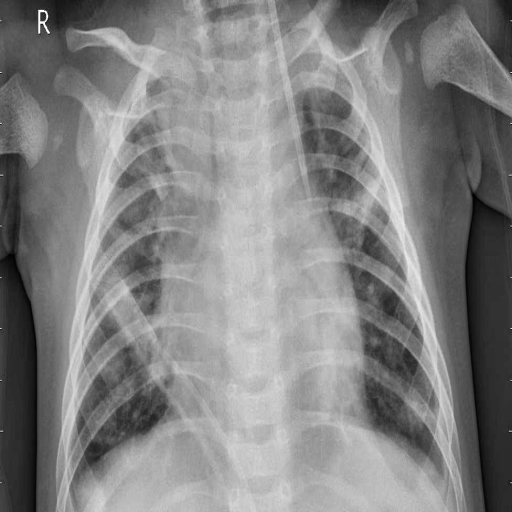
Finding: PNEUMONIA